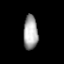
Tissue: prostate
Cell type: Fibroblasts
Senescence score: 0.6903
Nuclear area (px): 485
Mean DAPI intensity: 166.254